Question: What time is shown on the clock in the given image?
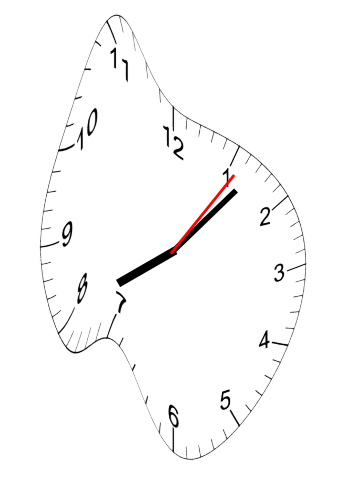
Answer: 08:07:06